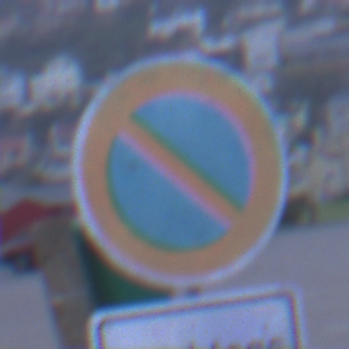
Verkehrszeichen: EingeschraenktesHalteverbot
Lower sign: ZeitangabenMitBeschraenkungAufWochentage1
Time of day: SunriseSunset
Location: Outdoor (Urban)
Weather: Overcast
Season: NotSpecified
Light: Natural